Here is a 2-D grayscale rendering of raw bearing vibration samples (signal-to-image). What is the most likely bearing condition (normal, inner_race, outer_race, ball)?
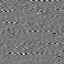
Answer: ball